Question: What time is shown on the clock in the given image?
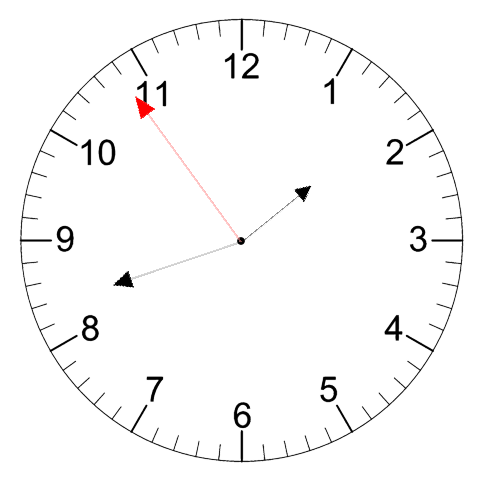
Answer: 01:41:54